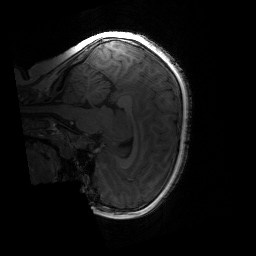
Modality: T1w
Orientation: sagittal
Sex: male
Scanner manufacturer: siemens
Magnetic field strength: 3 T
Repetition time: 1.9 s
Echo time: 0.00243 s